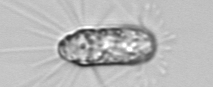
Label: Corethron_hystrix